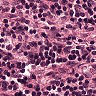
Metastatic tissue present: no